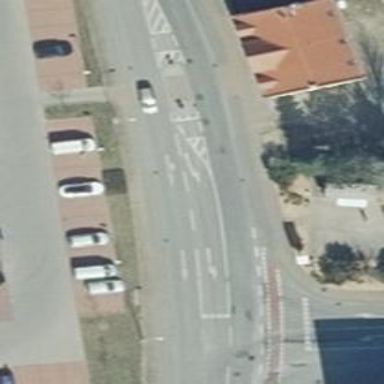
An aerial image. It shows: Secondary road with asphalt surface.